Question: My Mac system is El Capitan 10.11.2,in Xcode 7.2,I can look the simulator; but when I install Xcode 6.4,open project (every project like it),I can't find Simulator button.

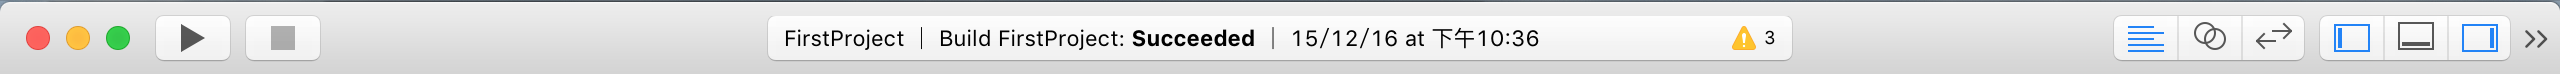
Answer: Go to 'Window' and then 'Devices', check if it appear there and if not - click the '+' icon in the lower left